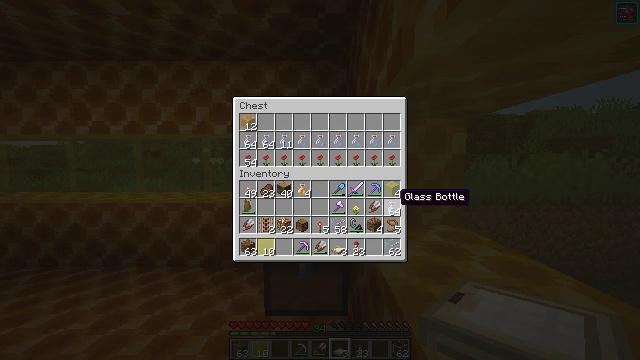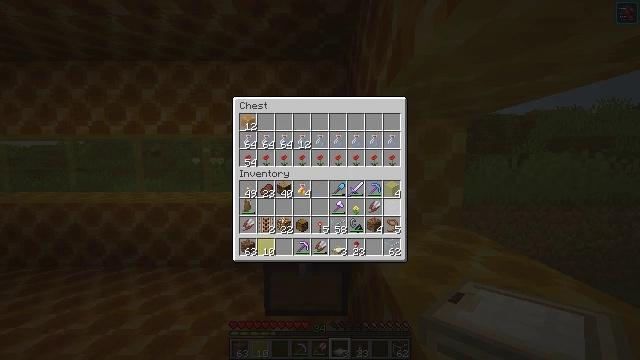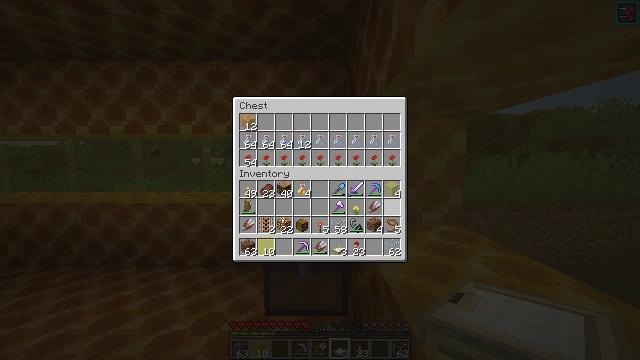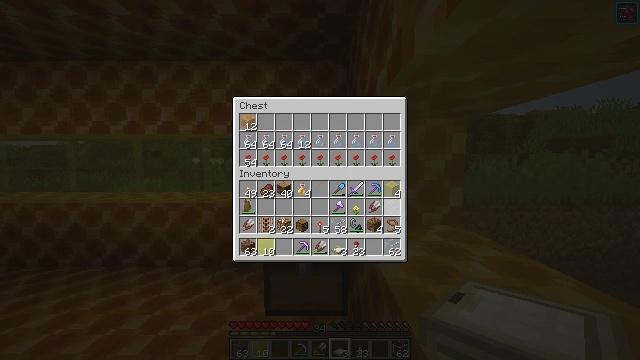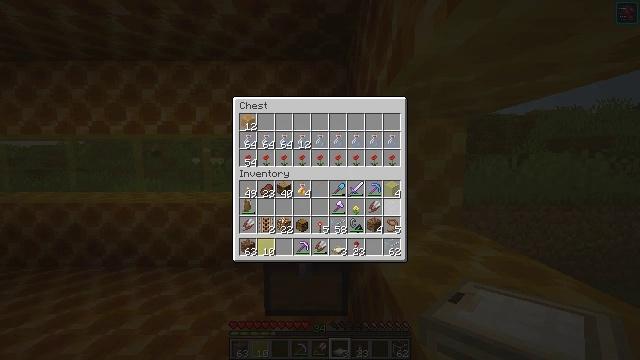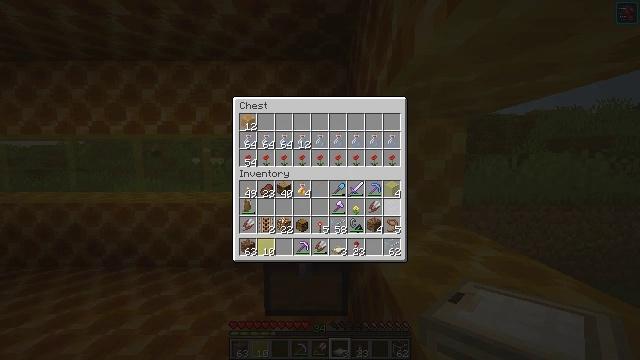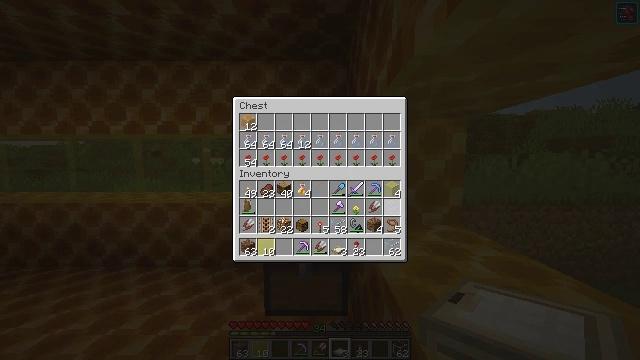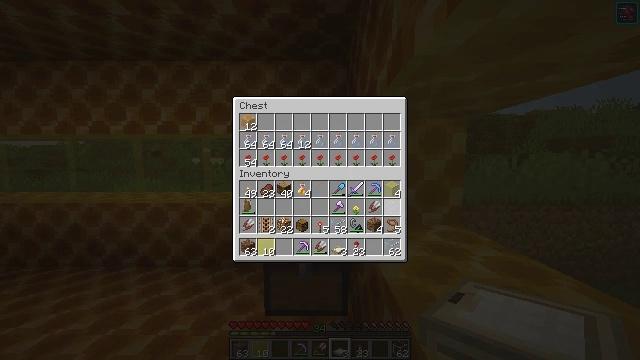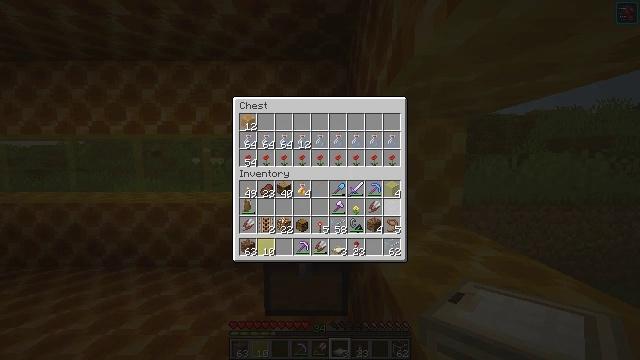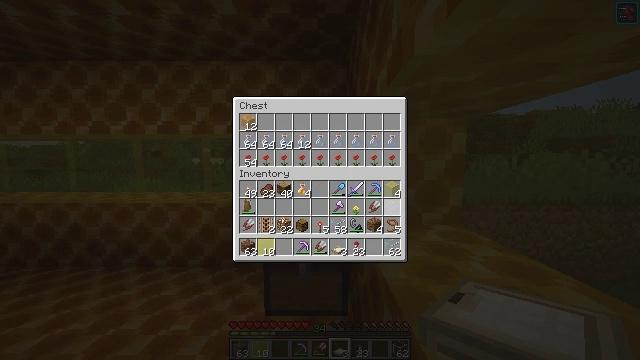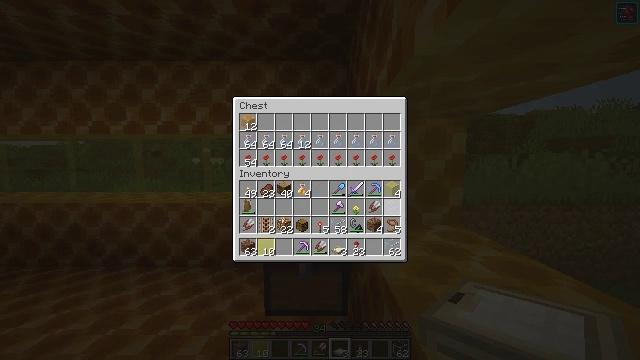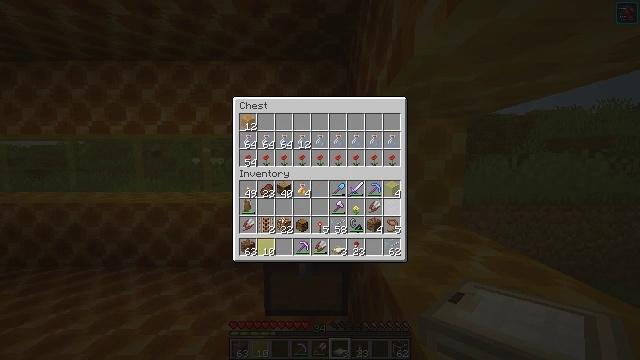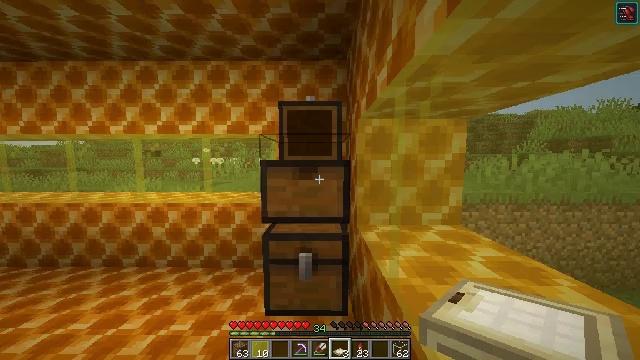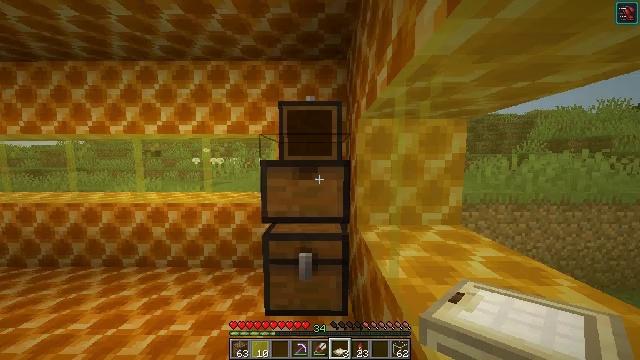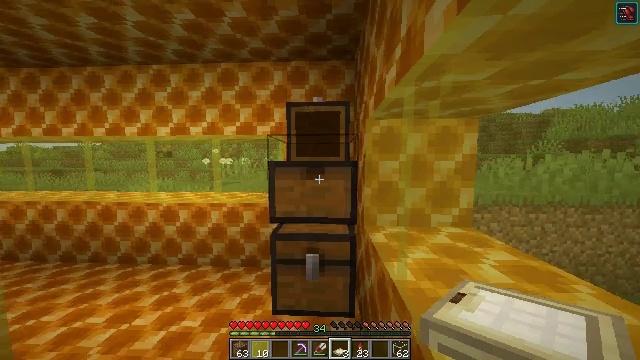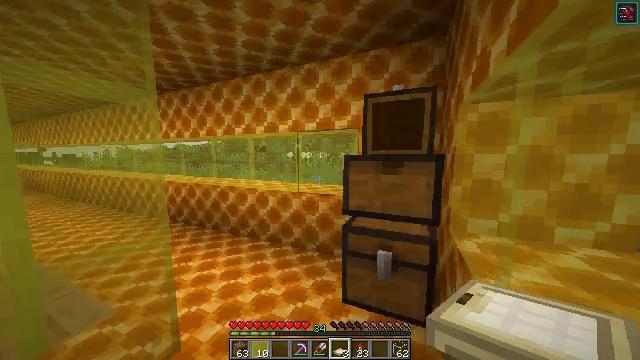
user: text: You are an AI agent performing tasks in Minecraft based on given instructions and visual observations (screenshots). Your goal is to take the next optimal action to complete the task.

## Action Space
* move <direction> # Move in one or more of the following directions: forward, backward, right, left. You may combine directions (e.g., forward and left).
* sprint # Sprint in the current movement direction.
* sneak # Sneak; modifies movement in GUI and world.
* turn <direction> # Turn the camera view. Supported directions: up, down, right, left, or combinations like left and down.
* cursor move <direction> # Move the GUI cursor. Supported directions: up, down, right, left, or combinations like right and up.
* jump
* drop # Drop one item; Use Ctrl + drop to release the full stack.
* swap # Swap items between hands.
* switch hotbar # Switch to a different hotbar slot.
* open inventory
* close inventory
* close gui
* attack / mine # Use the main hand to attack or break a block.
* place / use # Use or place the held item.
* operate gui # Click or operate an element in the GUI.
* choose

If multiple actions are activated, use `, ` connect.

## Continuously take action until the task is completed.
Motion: motion action
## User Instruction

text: Attack the yellow stained glass to gather it.
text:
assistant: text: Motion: sneak, choose
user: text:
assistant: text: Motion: sneak, choose
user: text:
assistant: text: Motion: sneak
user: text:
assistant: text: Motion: sneak
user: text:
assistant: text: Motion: sneak
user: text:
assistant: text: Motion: sneak
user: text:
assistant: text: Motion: sneak
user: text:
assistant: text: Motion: no_op
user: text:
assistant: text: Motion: no_op
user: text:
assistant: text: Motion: no_op
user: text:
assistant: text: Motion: no_op
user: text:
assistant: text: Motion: no_op
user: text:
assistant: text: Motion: close gui
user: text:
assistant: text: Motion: turn left, open inventory
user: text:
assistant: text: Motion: turn left and down
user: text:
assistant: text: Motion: turn left and down
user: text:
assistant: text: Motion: turn left and down
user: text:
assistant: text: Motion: turn left
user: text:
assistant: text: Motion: turn left
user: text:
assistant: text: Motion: move left, turn left
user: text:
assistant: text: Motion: move left, turn left
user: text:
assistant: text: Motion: move forward and move left, turn left
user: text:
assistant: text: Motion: move forward and move left, turn left
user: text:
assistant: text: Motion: move forward and move left, turn left
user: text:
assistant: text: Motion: move forward and move left
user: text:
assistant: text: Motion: move forward and move left, turn left
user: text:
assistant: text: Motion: move forward and move left, turn left
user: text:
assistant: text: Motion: move forward and move left, turn left
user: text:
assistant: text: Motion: move forward and move left, turn left
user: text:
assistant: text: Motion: move forward and move left, turn left